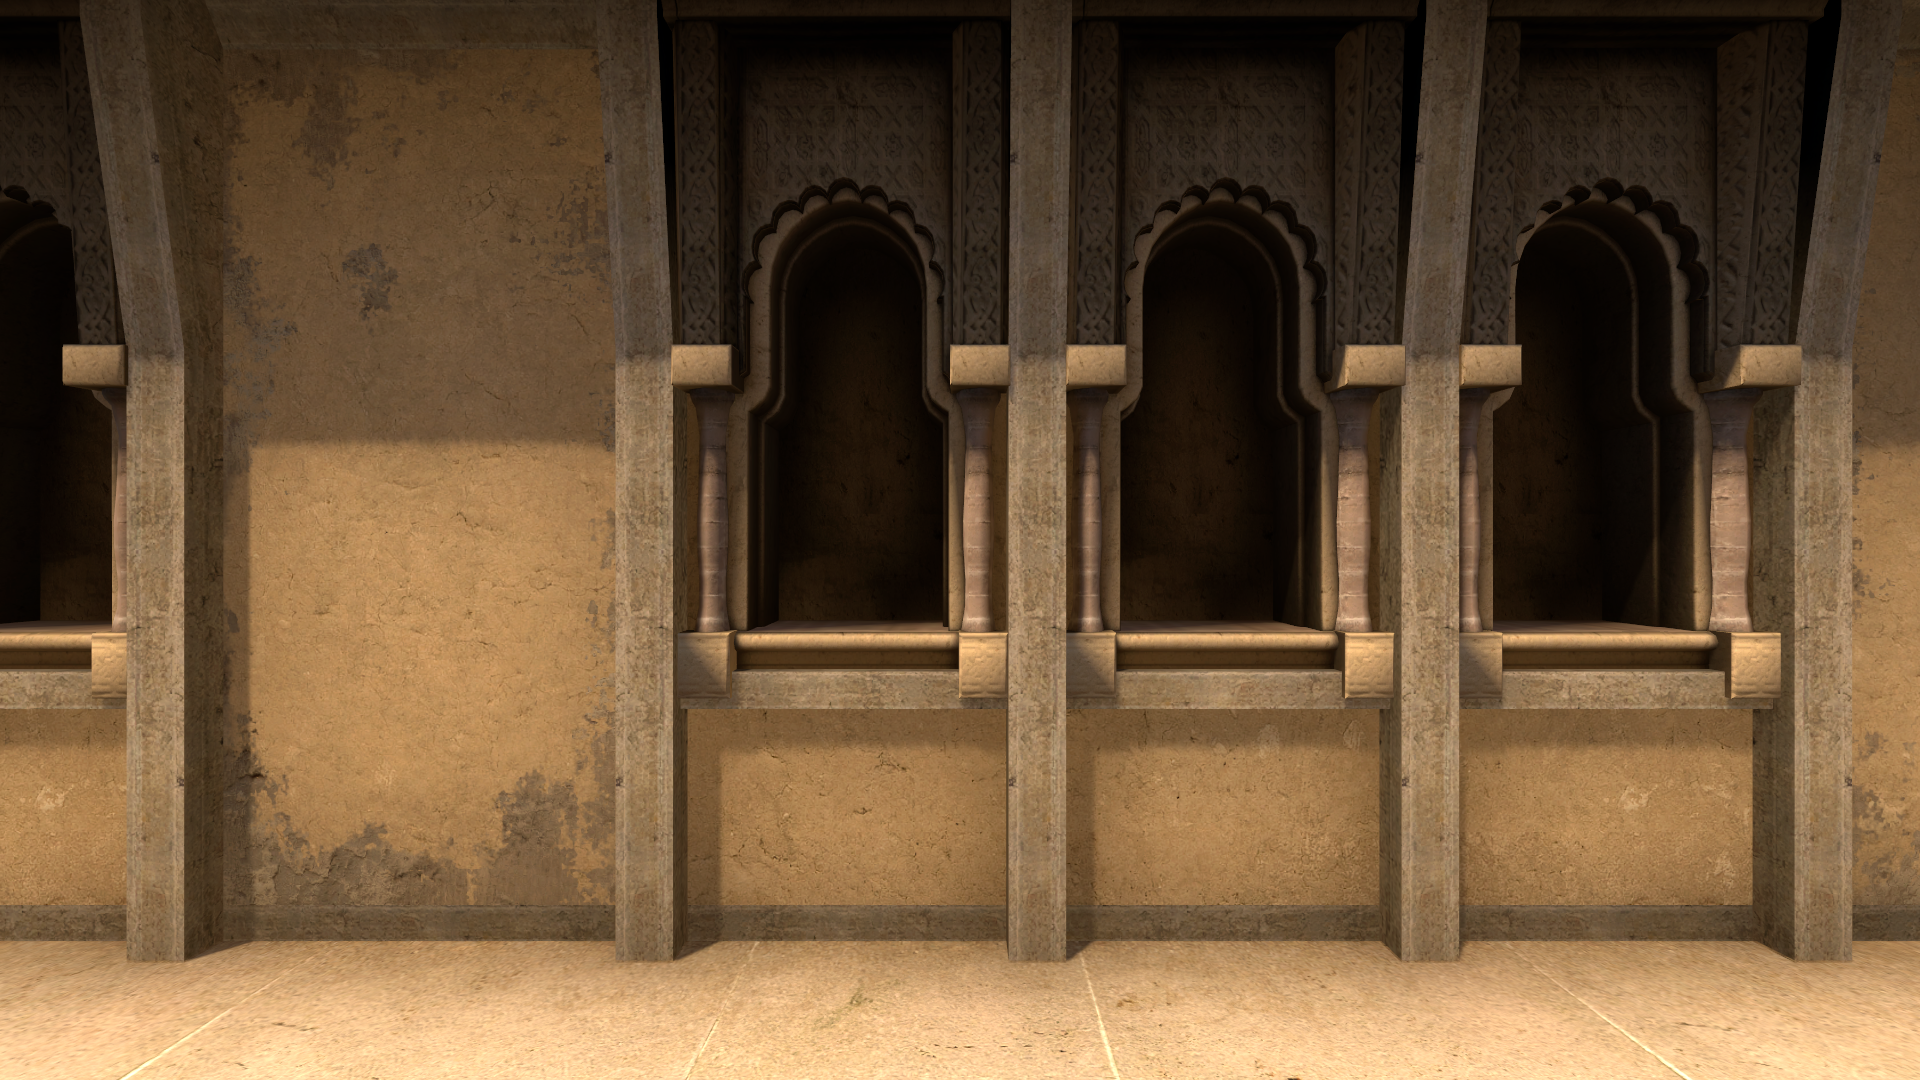
Map: de_mirage